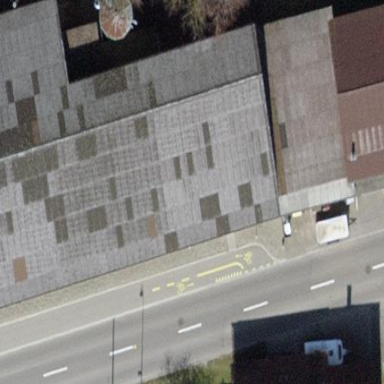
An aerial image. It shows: Industrial building with gabled roof.